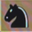
Piece: bN